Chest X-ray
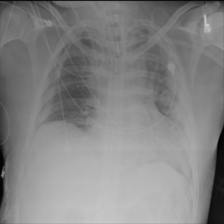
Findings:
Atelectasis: negative
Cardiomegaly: negative
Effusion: negative
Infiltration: positive
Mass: negative
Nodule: negative
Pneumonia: negative
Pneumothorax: negative
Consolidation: negative
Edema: positive
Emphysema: negative
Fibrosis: negative
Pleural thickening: negative
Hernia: negative